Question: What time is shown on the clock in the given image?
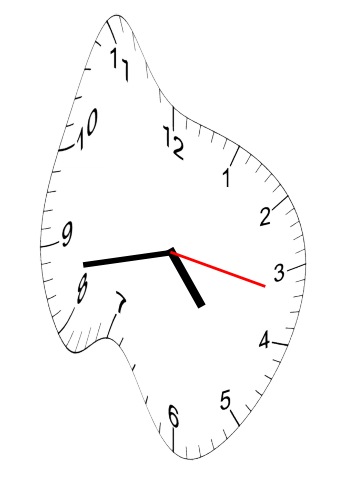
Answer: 04:43:17